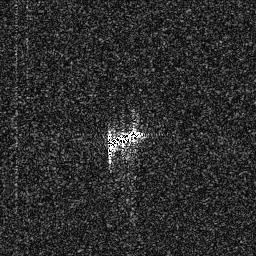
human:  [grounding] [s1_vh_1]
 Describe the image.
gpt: In the satellite image, there is  <ref>1 medium ship </ref> <box>[[40, 49, 56, 59, 0]]</box> located at center.